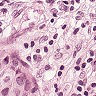
Metastatic tissue present: yes